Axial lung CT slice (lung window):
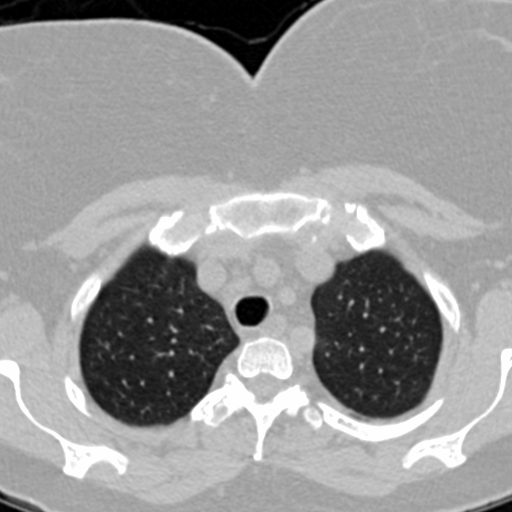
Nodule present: no